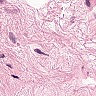
Metastatic tissue present: no